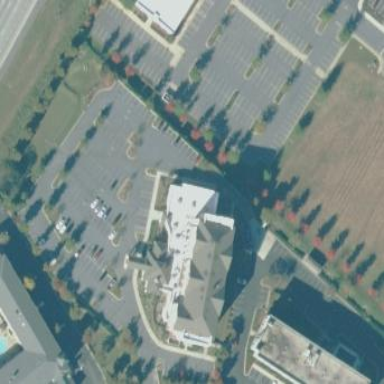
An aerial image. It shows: Hotel building.